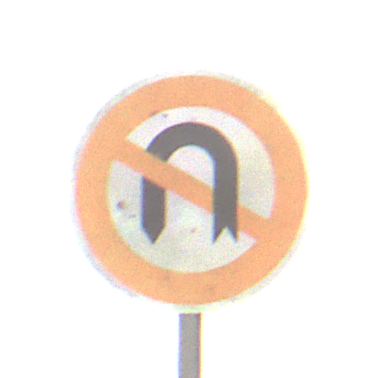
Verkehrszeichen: VerbotWenden
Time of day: Midday
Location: Outdoor (Nature)
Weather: Overcast
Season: NotSpecified
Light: Natural